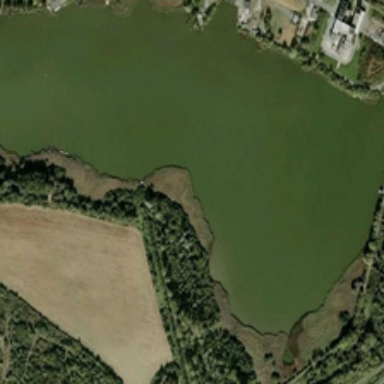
Many green trees and some buildings are around a green pond .